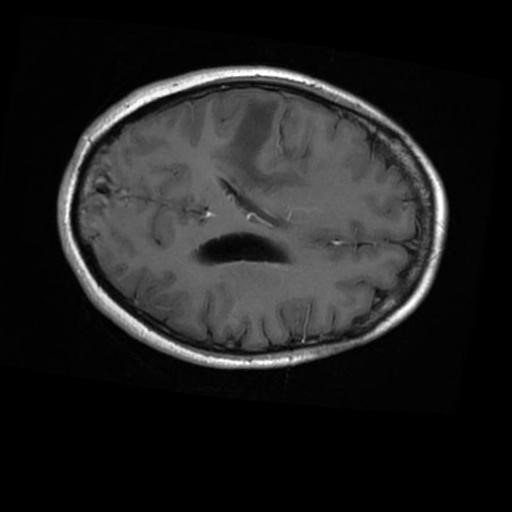
Label: brain_glioma